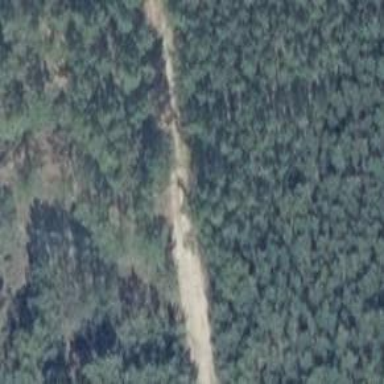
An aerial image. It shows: Sandy track road with grade3 tracktype.